Brain MRI, t1w sequence, axial 2D slice.
Patient: age 39, sex M, weight 95 kg, height 1.95 m
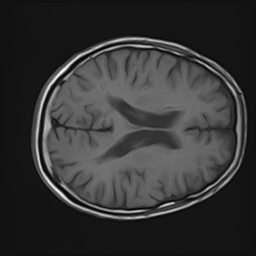